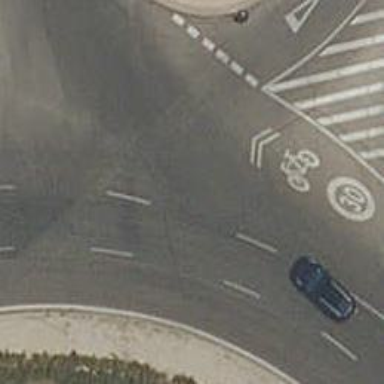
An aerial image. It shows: Tertiary road with asphalt surface leading to roundabout.